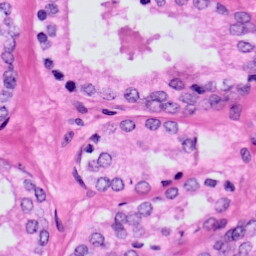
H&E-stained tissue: Prostate